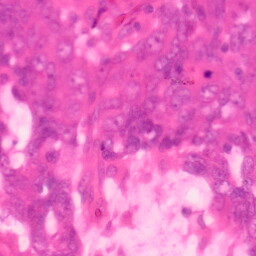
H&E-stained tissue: Colon